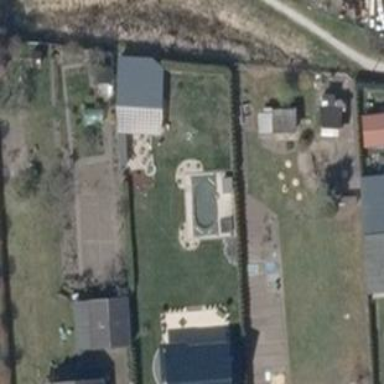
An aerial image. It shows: Swimming pool located in leisure land.